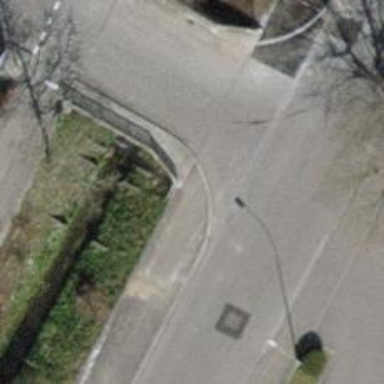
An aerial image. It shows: Uncontrolled and unmarked crossing on the sidewalk.